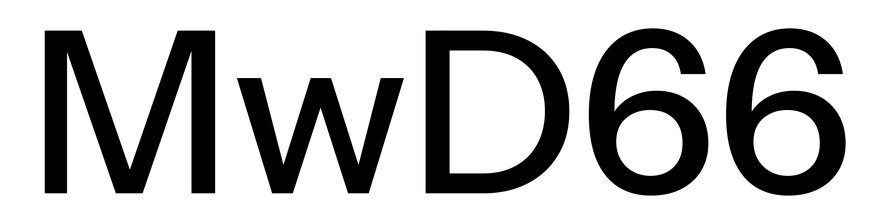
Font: InstrumentSans_Medium